Field crop: tomato
Growth stage: 1
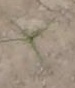
Species: cyperus